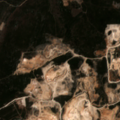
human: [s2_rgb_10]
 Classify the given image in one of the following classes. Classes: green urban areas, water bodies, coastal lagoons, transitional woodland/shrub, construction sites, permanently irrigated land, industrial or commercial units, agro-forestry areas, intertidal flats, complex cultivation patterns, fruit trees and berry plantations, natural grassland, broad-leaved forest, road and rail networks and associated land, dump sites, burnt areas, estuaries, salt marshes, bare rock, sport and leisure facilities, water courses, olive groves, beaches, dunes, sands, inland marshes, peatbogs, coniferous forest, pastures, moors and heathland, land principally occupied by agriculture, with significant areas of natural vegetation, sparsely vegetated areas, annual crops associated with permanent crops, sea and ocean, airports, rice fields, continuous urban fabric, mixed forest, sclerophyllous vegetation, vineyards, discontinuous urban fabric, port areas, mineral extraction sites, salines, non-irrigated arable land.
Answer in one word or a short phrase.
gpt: mineral extraction sites, sclerophyllous vegetation